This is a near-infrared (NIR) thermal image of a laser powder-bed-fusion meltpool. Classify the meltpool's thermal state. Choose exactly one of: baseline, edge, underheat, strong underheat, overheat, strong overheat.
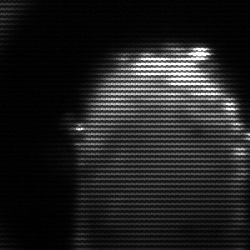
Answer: baseline